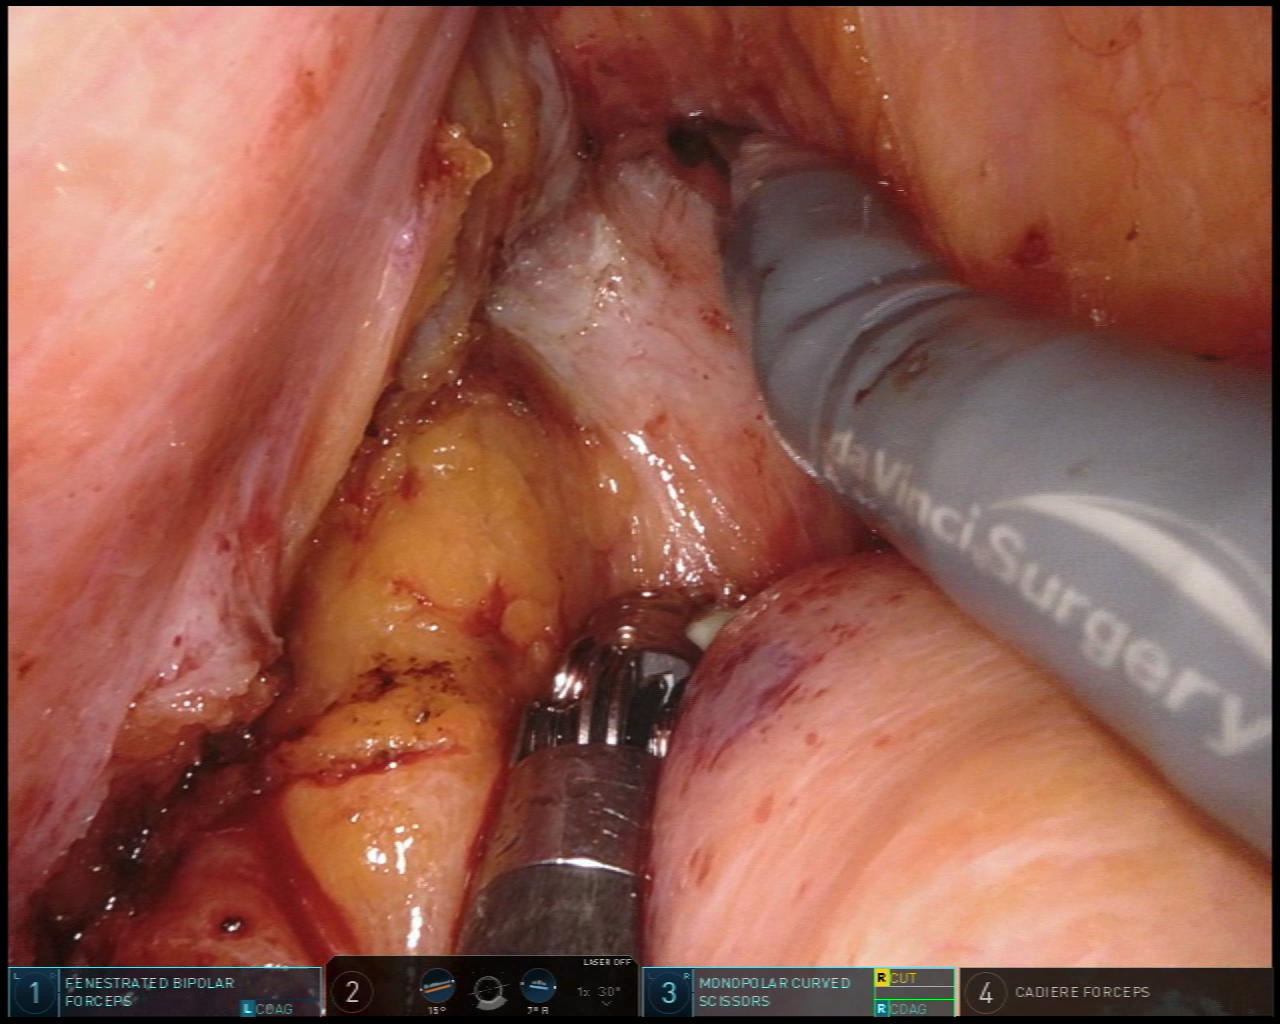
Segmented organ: vesicular_glands
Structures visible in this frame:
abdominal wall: no
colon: no
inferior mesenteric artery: no
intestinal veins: no
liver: no
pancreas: no
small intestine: no
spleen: no
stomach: no
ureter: no
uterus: no
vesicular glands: yes